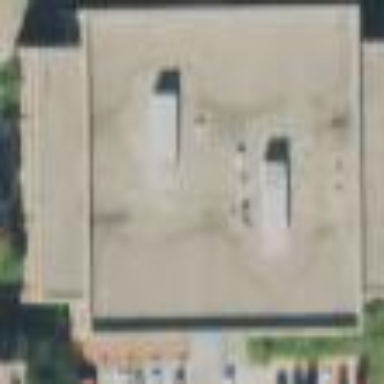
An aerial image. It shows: Office building.